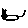
Label: cat